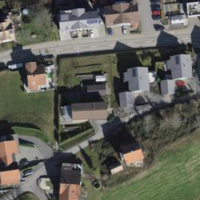
EUNIS habitat code: 55
Species observed at this site:
Certhia brachydactyla
Corvus corone
Sturnus vulgaris
Troglodytes troglodytes
Dendrocopos major
Streptopelia decaocto
Fringilla coelebs
Passer domesticus
Buteo buteo
Sylvia atricapilla
Turdus merula
Poecile palustris
Phylloscopus collybita
Parus major
Milvus milvus
Phoenicurus ochruros
Picus viridis
Periparus ater